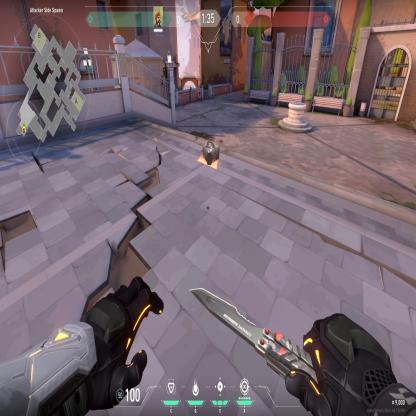
Label: dropped spike